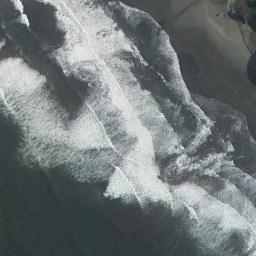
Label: beach